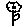
Label: flower